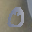
Label: 0